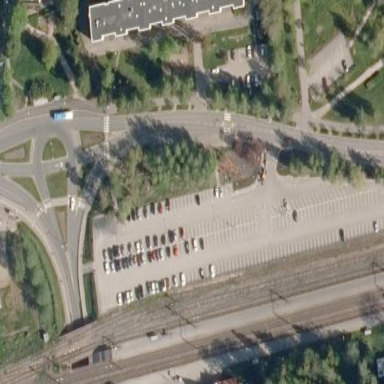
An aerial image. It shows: Parking area specifically designed for train park and ride services. The surface is designated for this purpose.